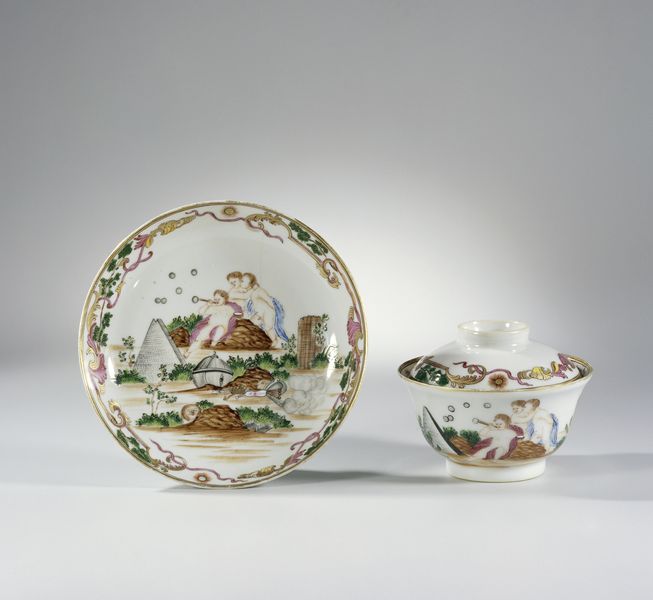
Titel: deksel in polychrome emails met een bloemtak
Standort: Amsterdam
Institution: Rijksmuseum
Schlagwörter: deckel, dose, assiette, paysage, peinture, enfant, bol, peint, vaisselle, sucrier, bulle, ornamete, contenant, pot à lait, vaisselle peinte, chinaserie, teeller